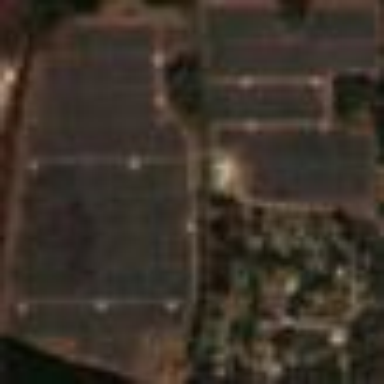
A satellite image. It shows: Solar photovoltaic power plant surrounded by fence.